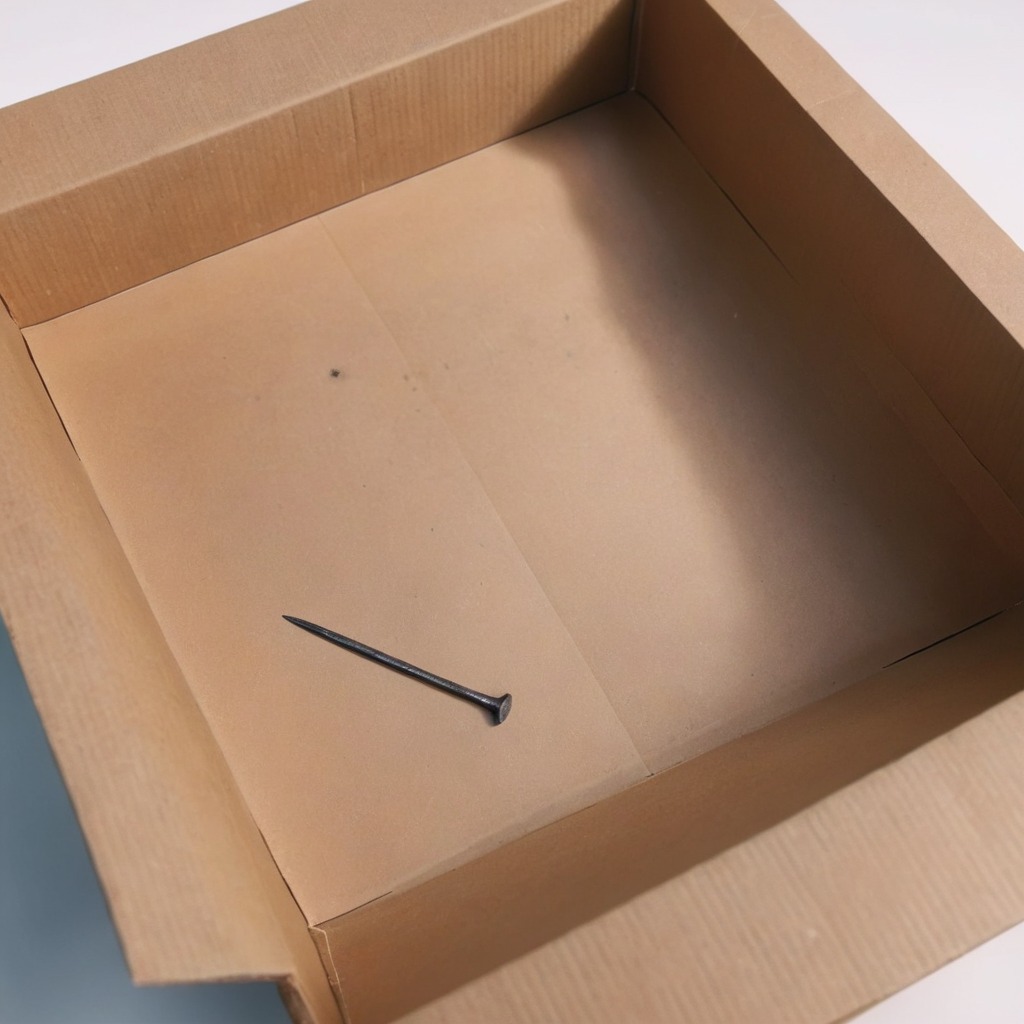
A nail is lying on a clean dry cardboard box surface in an outdoor workshop during daytime bright natural light soft shadows slightly creased but